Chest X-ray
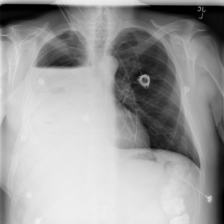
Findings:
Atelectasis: negative
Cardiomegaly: negative
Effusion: negative
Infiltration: negative
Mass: negative
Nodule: negative
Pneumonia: negative
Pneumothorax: negative
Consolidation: negative
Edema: negative
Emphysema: negative
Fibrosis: negative
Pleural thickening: negative
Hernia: negative